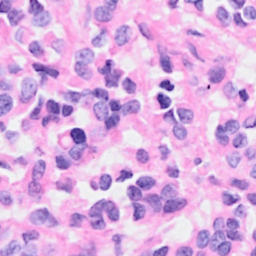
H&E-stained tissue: Breast